Field crop: tomato
Growth stage: 1
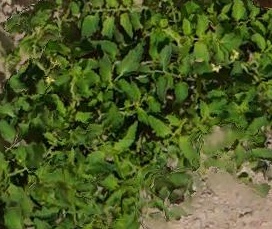
Species: tomato